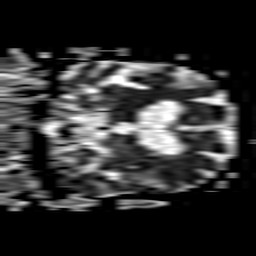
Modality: ADC
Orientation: coronal
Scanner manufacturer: philips
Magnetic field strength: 1.5 T
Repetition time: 3.403 s
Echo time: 0.06922 s